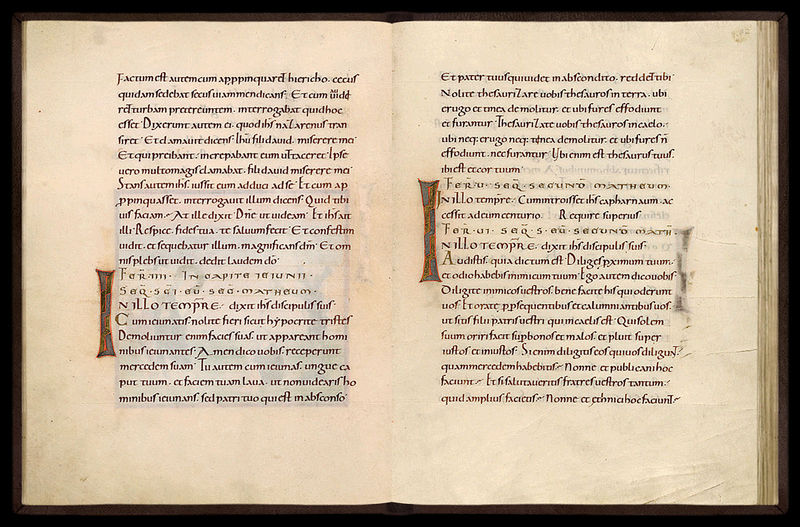
Titel: Egbert- Codex (Codex Egberti)
Institution: Trier, Stadtbibliothek/Stadtarchiv
Schlagwörter: braun, schwarz, weiss, zeichen, rot, alt, bibel, gold, schrift, dick, buch, druck, seite, illustration, text, buchstaben, initiale, worte, tinte, seiten, mittelalter, absätze, zeilen, mittelalterlich, handschrift, latein, initial, doppelseite, schrit, kalligrafie, illumination, i, 2 seiten, nillo, tempre, saetze, mlatein, nillos tempre